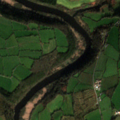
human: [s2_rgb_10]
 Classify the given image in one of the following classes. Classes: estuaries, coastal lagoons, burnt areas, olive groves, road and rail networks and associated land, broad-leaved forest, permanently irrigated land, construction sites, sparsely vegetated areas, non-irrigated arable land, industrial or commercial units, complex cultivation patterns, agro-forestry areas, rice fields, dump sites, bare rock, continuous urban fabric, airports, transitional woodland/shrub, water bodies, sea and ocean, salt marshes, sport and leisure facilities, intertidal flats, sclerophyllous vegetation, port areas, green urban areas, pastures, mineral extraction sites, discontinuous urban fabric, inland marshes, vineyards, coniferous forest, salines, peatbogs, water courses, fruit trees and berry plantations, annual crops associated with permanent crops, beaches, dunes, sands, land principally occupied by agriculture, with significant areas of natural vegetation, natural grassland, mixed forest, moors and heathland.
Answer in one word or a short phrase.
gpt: pastures, broad-leaved forest, coniferous forest, water courses